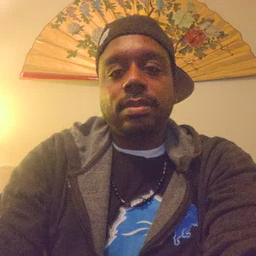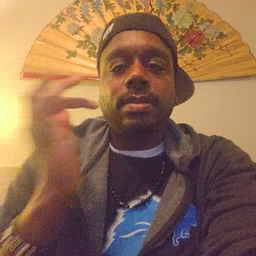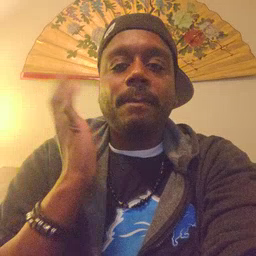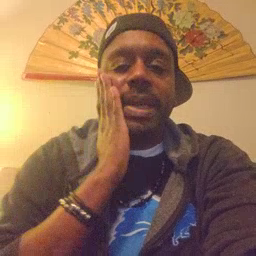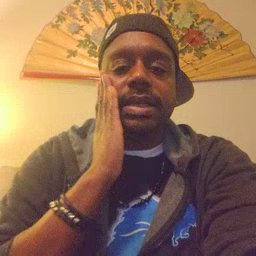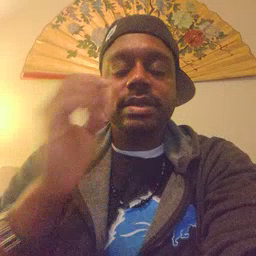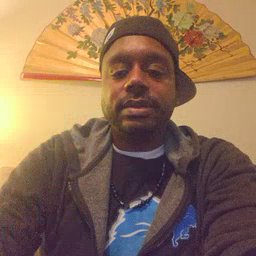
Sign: bee